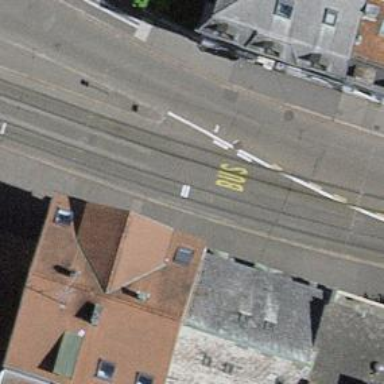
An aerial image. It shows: Tram stop with public transport connection.